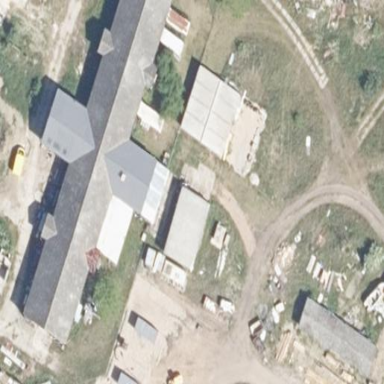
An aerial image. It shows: Farmyard area.